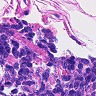
Metastatic tissue present: no